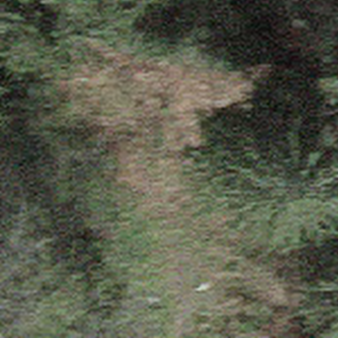
Label: other